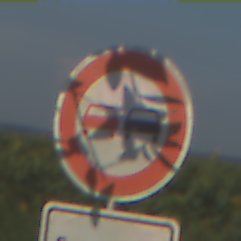
Verkehrszeichen: Ueberholverbot
Zusatzzeichen unten: ZeitangabenMitBeschraenkungAufWochentage8
Umgebung: Outdoor, RoadRail
Tageszeit: MorningAfternoon
Wetter: Clear
Licht: Natural
Jahreszeit: NotSpecified
Kontrast: HighContrast